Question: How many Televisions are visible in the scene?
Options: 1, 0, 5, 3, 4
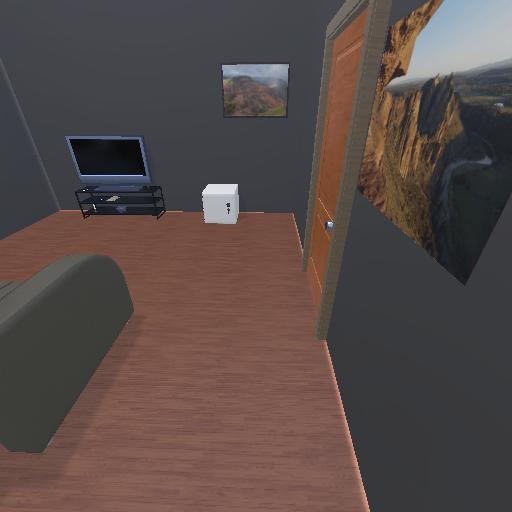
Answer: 1